Field crop: tomato
Growth stage: 1
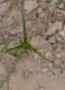
Species: cyperus